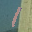
Label: 1